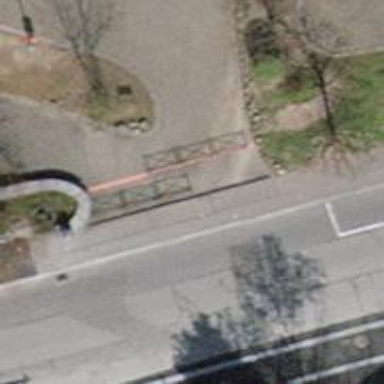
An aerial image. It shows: Cycle barrier.